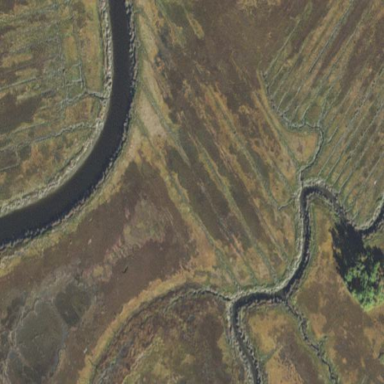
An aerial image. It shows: Saltmarsh wetland with salt marsh vegetation.